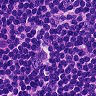
Metastatic tissue present: no